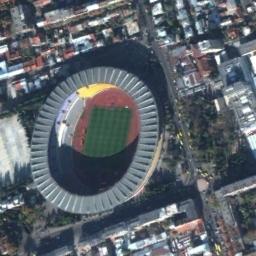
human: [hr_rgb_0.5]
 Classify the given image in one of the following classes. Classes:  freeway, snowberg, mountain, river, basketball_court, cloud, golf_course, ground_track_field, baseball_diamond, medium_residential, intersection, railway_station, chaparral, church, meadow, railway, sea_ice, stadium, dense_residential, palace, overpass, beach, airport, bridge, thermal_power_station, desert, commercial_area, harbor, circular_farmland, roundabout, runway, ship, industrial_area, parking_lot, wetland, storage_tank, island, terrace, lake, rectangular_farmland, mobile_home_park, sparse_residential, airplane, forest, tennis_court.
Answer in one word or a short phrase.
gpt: stadium